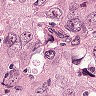
Metastatic tissue present: yes